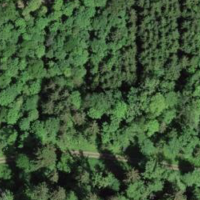
EUNIS habitat code: 44
Species observed at this site:
Convallaria majalis